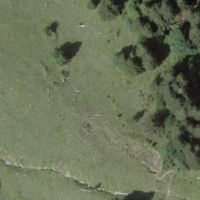
EUNIS habitat code: 43
Species observed at this site:
Astrantia major